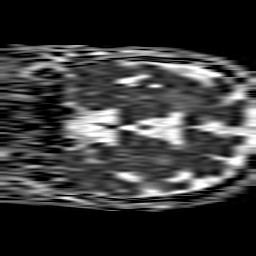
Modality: ADC
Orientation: coronal
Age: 65
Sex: female
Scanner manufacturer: philips
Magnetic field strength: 1.5 T
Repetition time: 3.368 s
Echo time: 0.09255 s